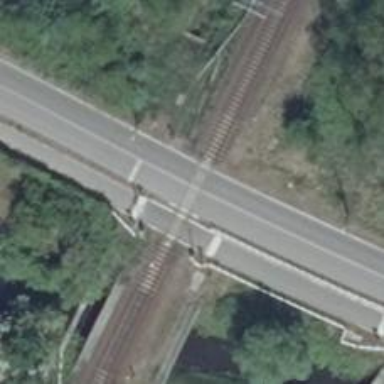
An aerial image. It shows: Level crossing along the railway.